Question: I want to control the brightness of my LIFX bulb by injecting the value of a slider on my NodeRed Dashboard into the 'node-red-contrib-lifx-api' node.
I managed to control the light if I am using fixed values but somehow it won't take the msg.payload parameter. Also, no error message is shown on the debug stream.
my flow looks like this:

Is '{{msg.payload}}' the right syntax to use in this field? the double brackets '{{' are working on my other nodes so I am using them here too.
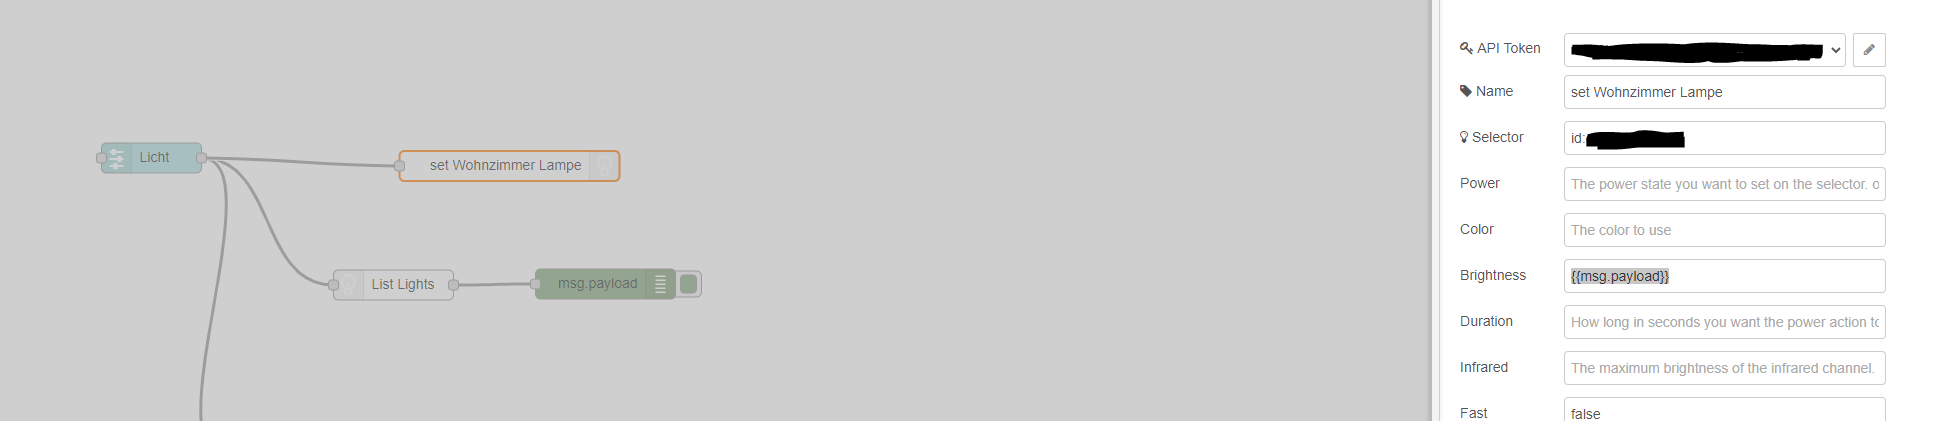
Answer: Nodes need to be explicitly built to support pulling values in from the input message. Most of them do not use mustache ('{{}}') syntax, the preferred way to do it if supported is to leave that value empty in the config dialogue (if you set a value it should not be overriden by an incoming message) and where the values come from in 'msg' should be documented in the info side bar.
Looking at the <URL> for the node it looks like it will take the brightness from 'msg.brightness' so you probably want to use a change node to move the value from 'msg.payload' to 'msg.brightness' before the set-state node.